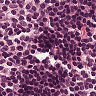
Metastatic tissue present: no